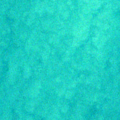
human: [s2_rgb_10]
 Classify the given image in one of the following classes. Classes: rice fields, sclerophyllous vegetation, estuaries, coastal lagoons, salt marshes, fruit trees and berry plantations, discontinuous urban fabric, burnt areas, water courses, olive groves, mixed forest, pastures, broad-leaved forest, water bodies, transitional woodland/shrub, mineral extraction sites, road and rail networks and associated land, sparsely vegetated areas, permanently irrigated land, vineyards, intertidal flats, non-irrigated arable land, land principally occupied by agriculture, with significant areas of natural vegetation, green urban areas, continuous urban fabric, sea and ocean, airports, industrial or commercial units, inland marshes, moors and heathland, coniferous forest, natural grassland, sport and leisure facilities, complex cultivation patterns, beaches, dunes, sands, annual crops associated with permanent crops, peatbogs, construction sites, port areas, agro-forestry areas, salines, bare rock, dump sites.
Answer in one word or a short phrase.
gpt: sea and ocean